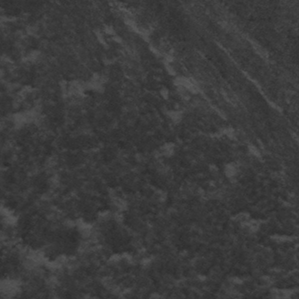
Label: frost